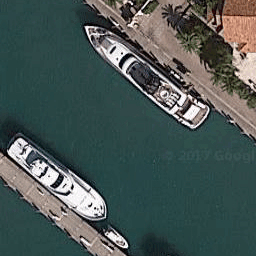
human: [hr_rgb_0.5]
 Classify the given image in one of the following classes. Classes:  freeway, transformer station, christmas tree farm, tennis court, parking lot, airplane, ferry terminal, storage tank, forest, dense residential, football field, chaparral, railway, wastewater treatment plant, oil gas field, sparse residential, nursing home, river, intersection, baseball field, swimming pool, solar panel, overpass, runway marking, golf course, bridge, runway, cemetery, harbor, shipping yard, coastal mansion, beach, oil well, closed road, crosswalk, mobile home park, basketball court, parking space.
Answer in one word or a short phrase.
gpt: harbor